Here is a 2-D grayscale rendering of raw bearing vibration samples (signal-to-image). Based on the visible evidence, which condition applies: normal, inner_race, outer_race, ball?
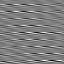
Answer: outer_race